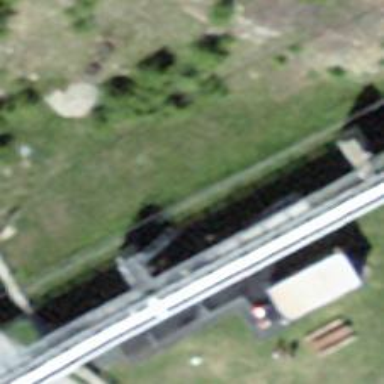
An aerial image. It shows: Aerialway station.